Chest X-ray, PA view. Patient: 63 years old, sex F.
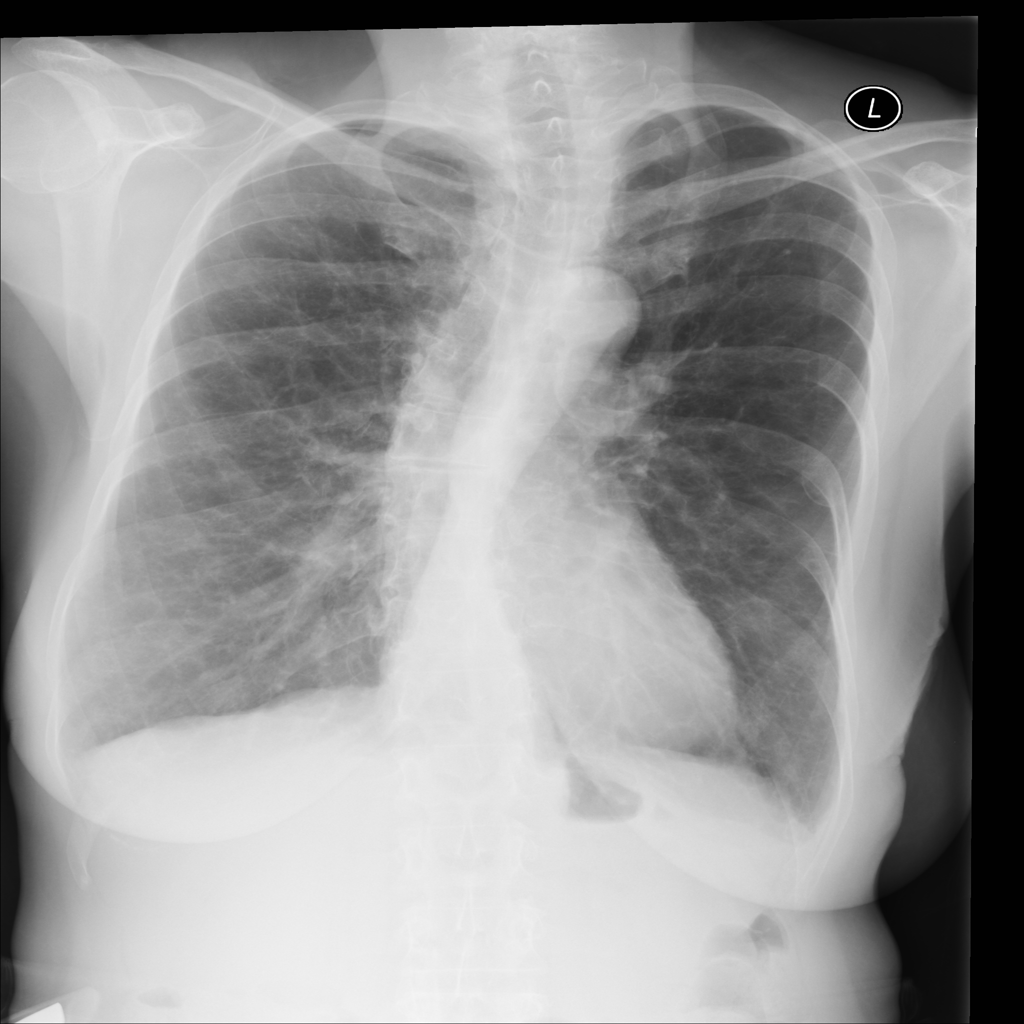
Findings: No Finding